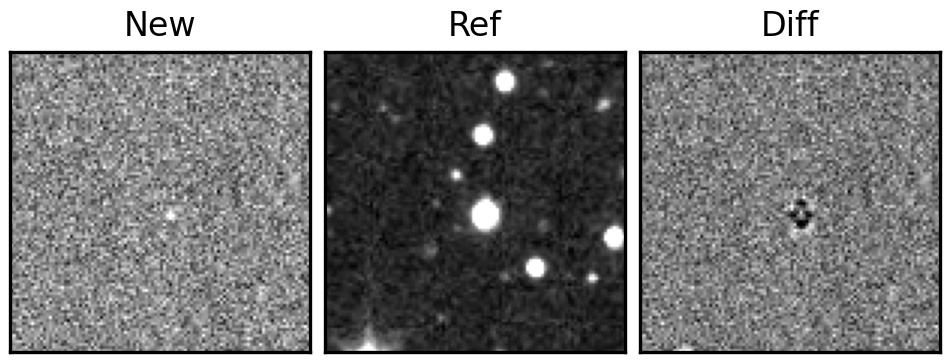
Label: bogus